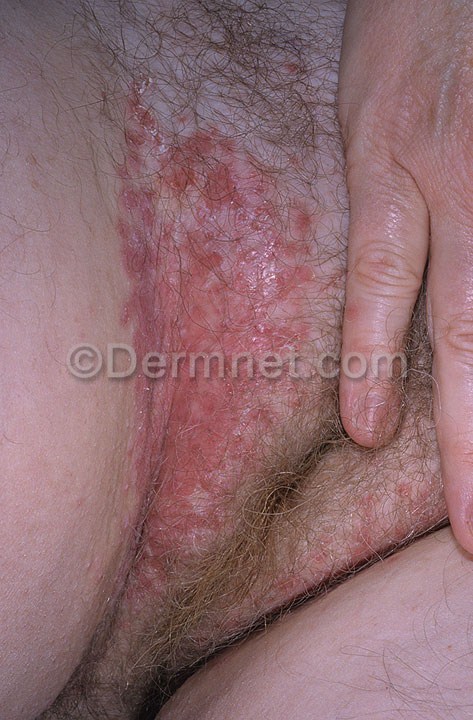
Disease: Tinea Ringworm Candidiasis and other Fungal Infections